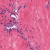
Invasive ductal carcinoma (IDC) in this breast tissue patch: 0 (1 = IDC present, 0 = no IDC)